Field crop: maize
Growth stage: 2
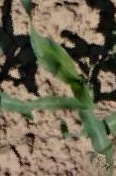
Species: maize